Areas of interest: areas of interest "School"
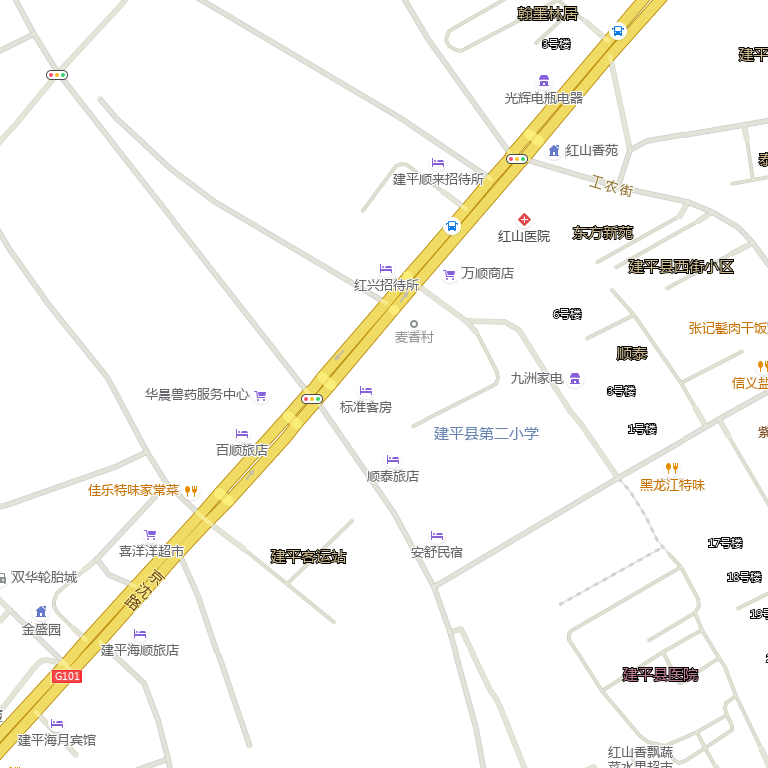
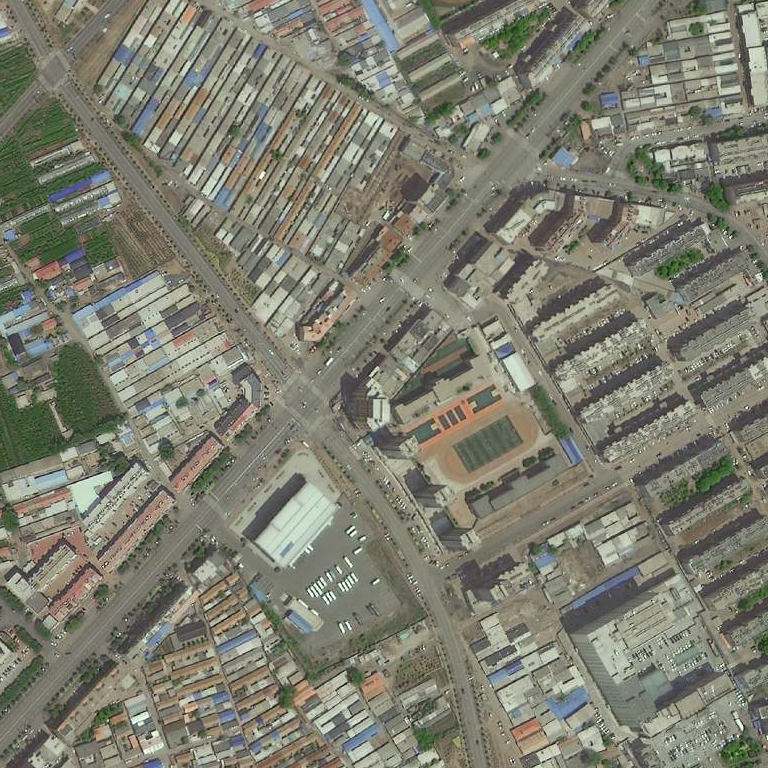